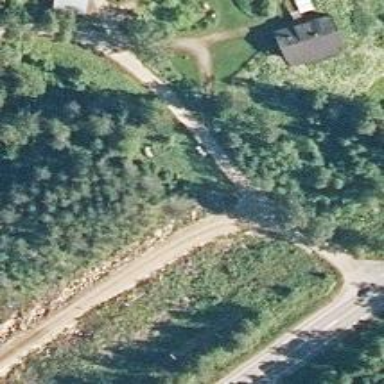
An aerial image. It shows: Unclassified road.